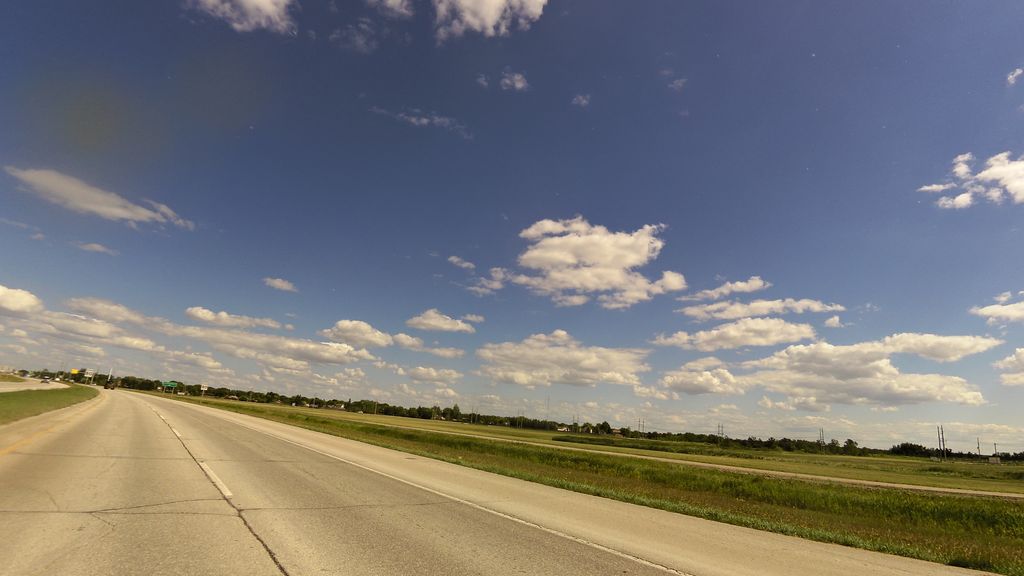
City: winnipeg